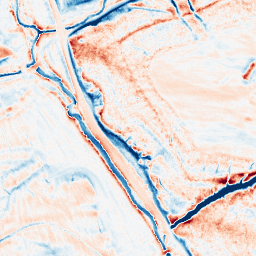
Category: classical
Decomposition family: gaussian_anisotropic
Decomposition parameters: sigma_x: 2
sigma_y: 5
Upsampling method: bicubic_3x
Upsampling parameters: scale: 3
Upsampling scale: 3